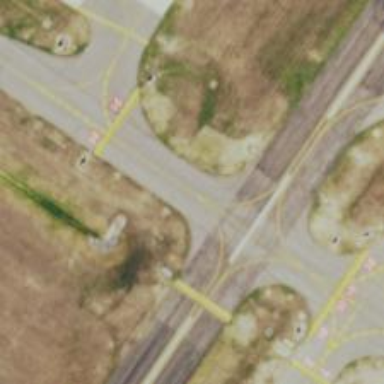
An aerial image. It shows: View of taxiway at the airport.